Question: I'm writing an application using WPF, and I need to make something that looks like this (see image):

What control should I use for this?
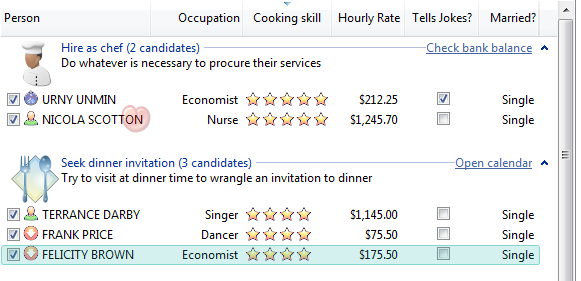
Answer: <URL> should get you close. You can bind its 'ItemsSource' to your collection of items, and define custom columns bound to your items' properties.
For example, you can use a <URL> for more complex properties which require a custom 'DataTemplate' to visualize, such as the main "Person" column or "Cooking skill".
: It appears that the 'DataGrid' does <URL> as well.